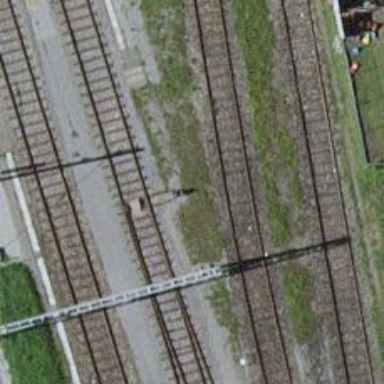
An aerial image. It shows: Railway yard with one track. The railway is electrified with contact line.